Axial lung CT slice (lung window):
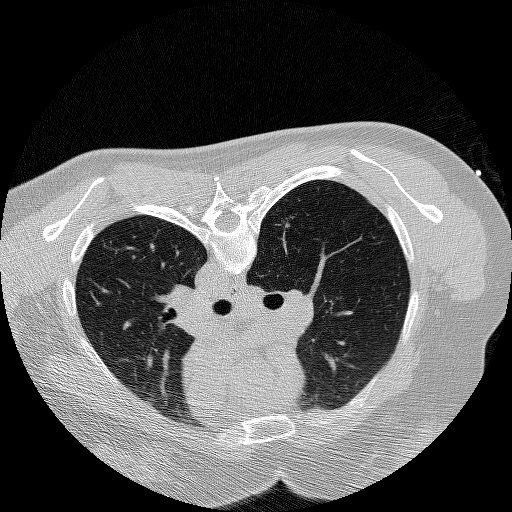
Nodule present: yes
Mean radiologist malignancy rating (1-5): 4.75